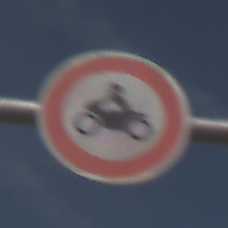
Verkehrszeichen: VerbotKraftraeder
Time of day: Midday
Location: Outdoor (Nature)
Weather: PartlyCloudy
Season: NotSpecified
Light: Natural